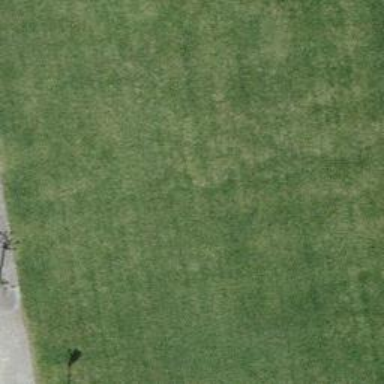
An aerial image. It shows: Soccer pitch with grass surface for leisure land.